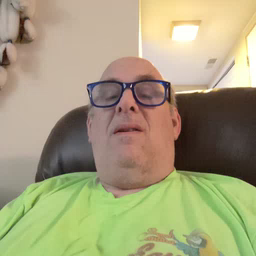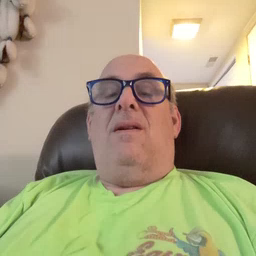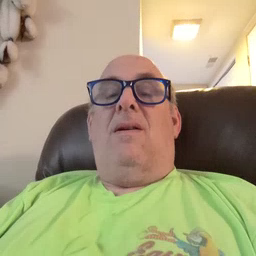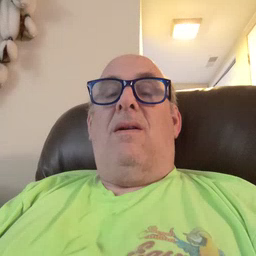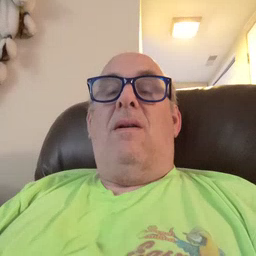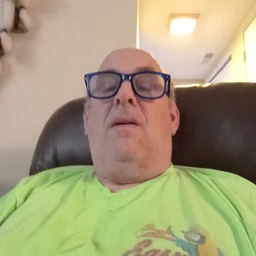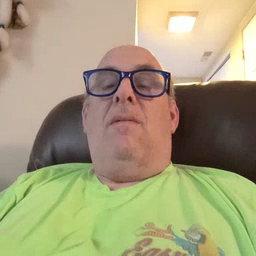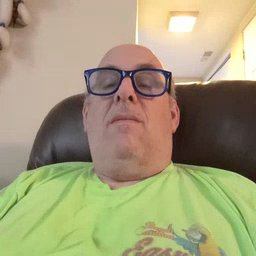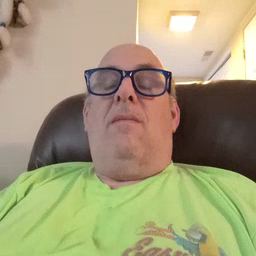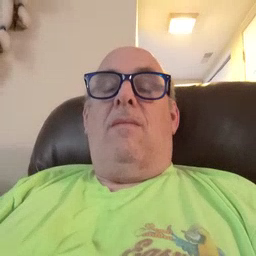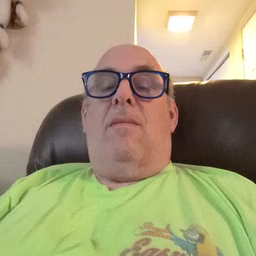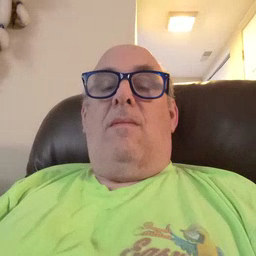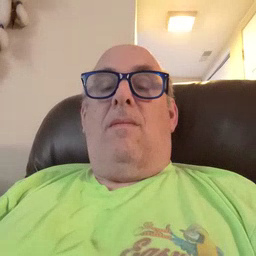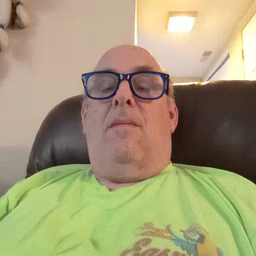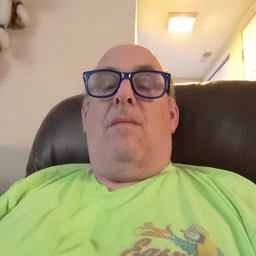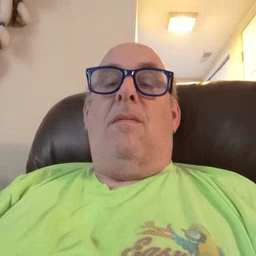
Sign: frog